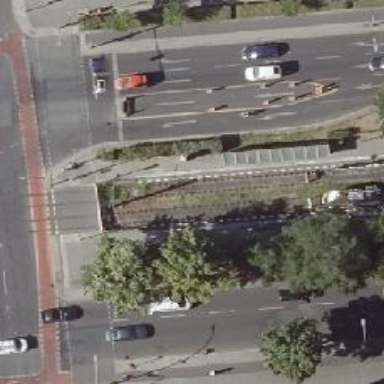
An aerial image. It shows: Footway along the road.